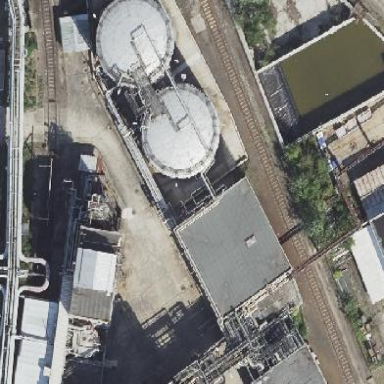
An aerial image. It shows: Industrial building.